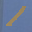
Label: 1